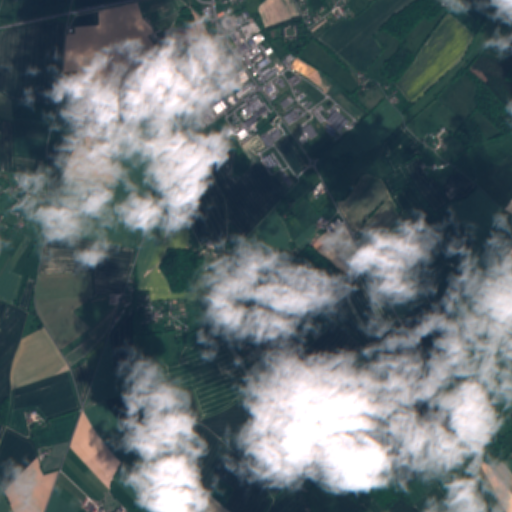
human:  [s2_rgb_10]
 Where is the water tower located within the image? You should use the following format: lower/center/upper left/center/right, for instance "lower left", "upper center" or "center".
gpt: The water tower is located in the upper center of the image.
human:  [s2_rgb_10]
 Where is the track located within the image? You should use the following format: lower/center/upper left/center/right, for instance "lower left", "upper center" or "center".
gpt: There is no track in the image.